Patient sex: M
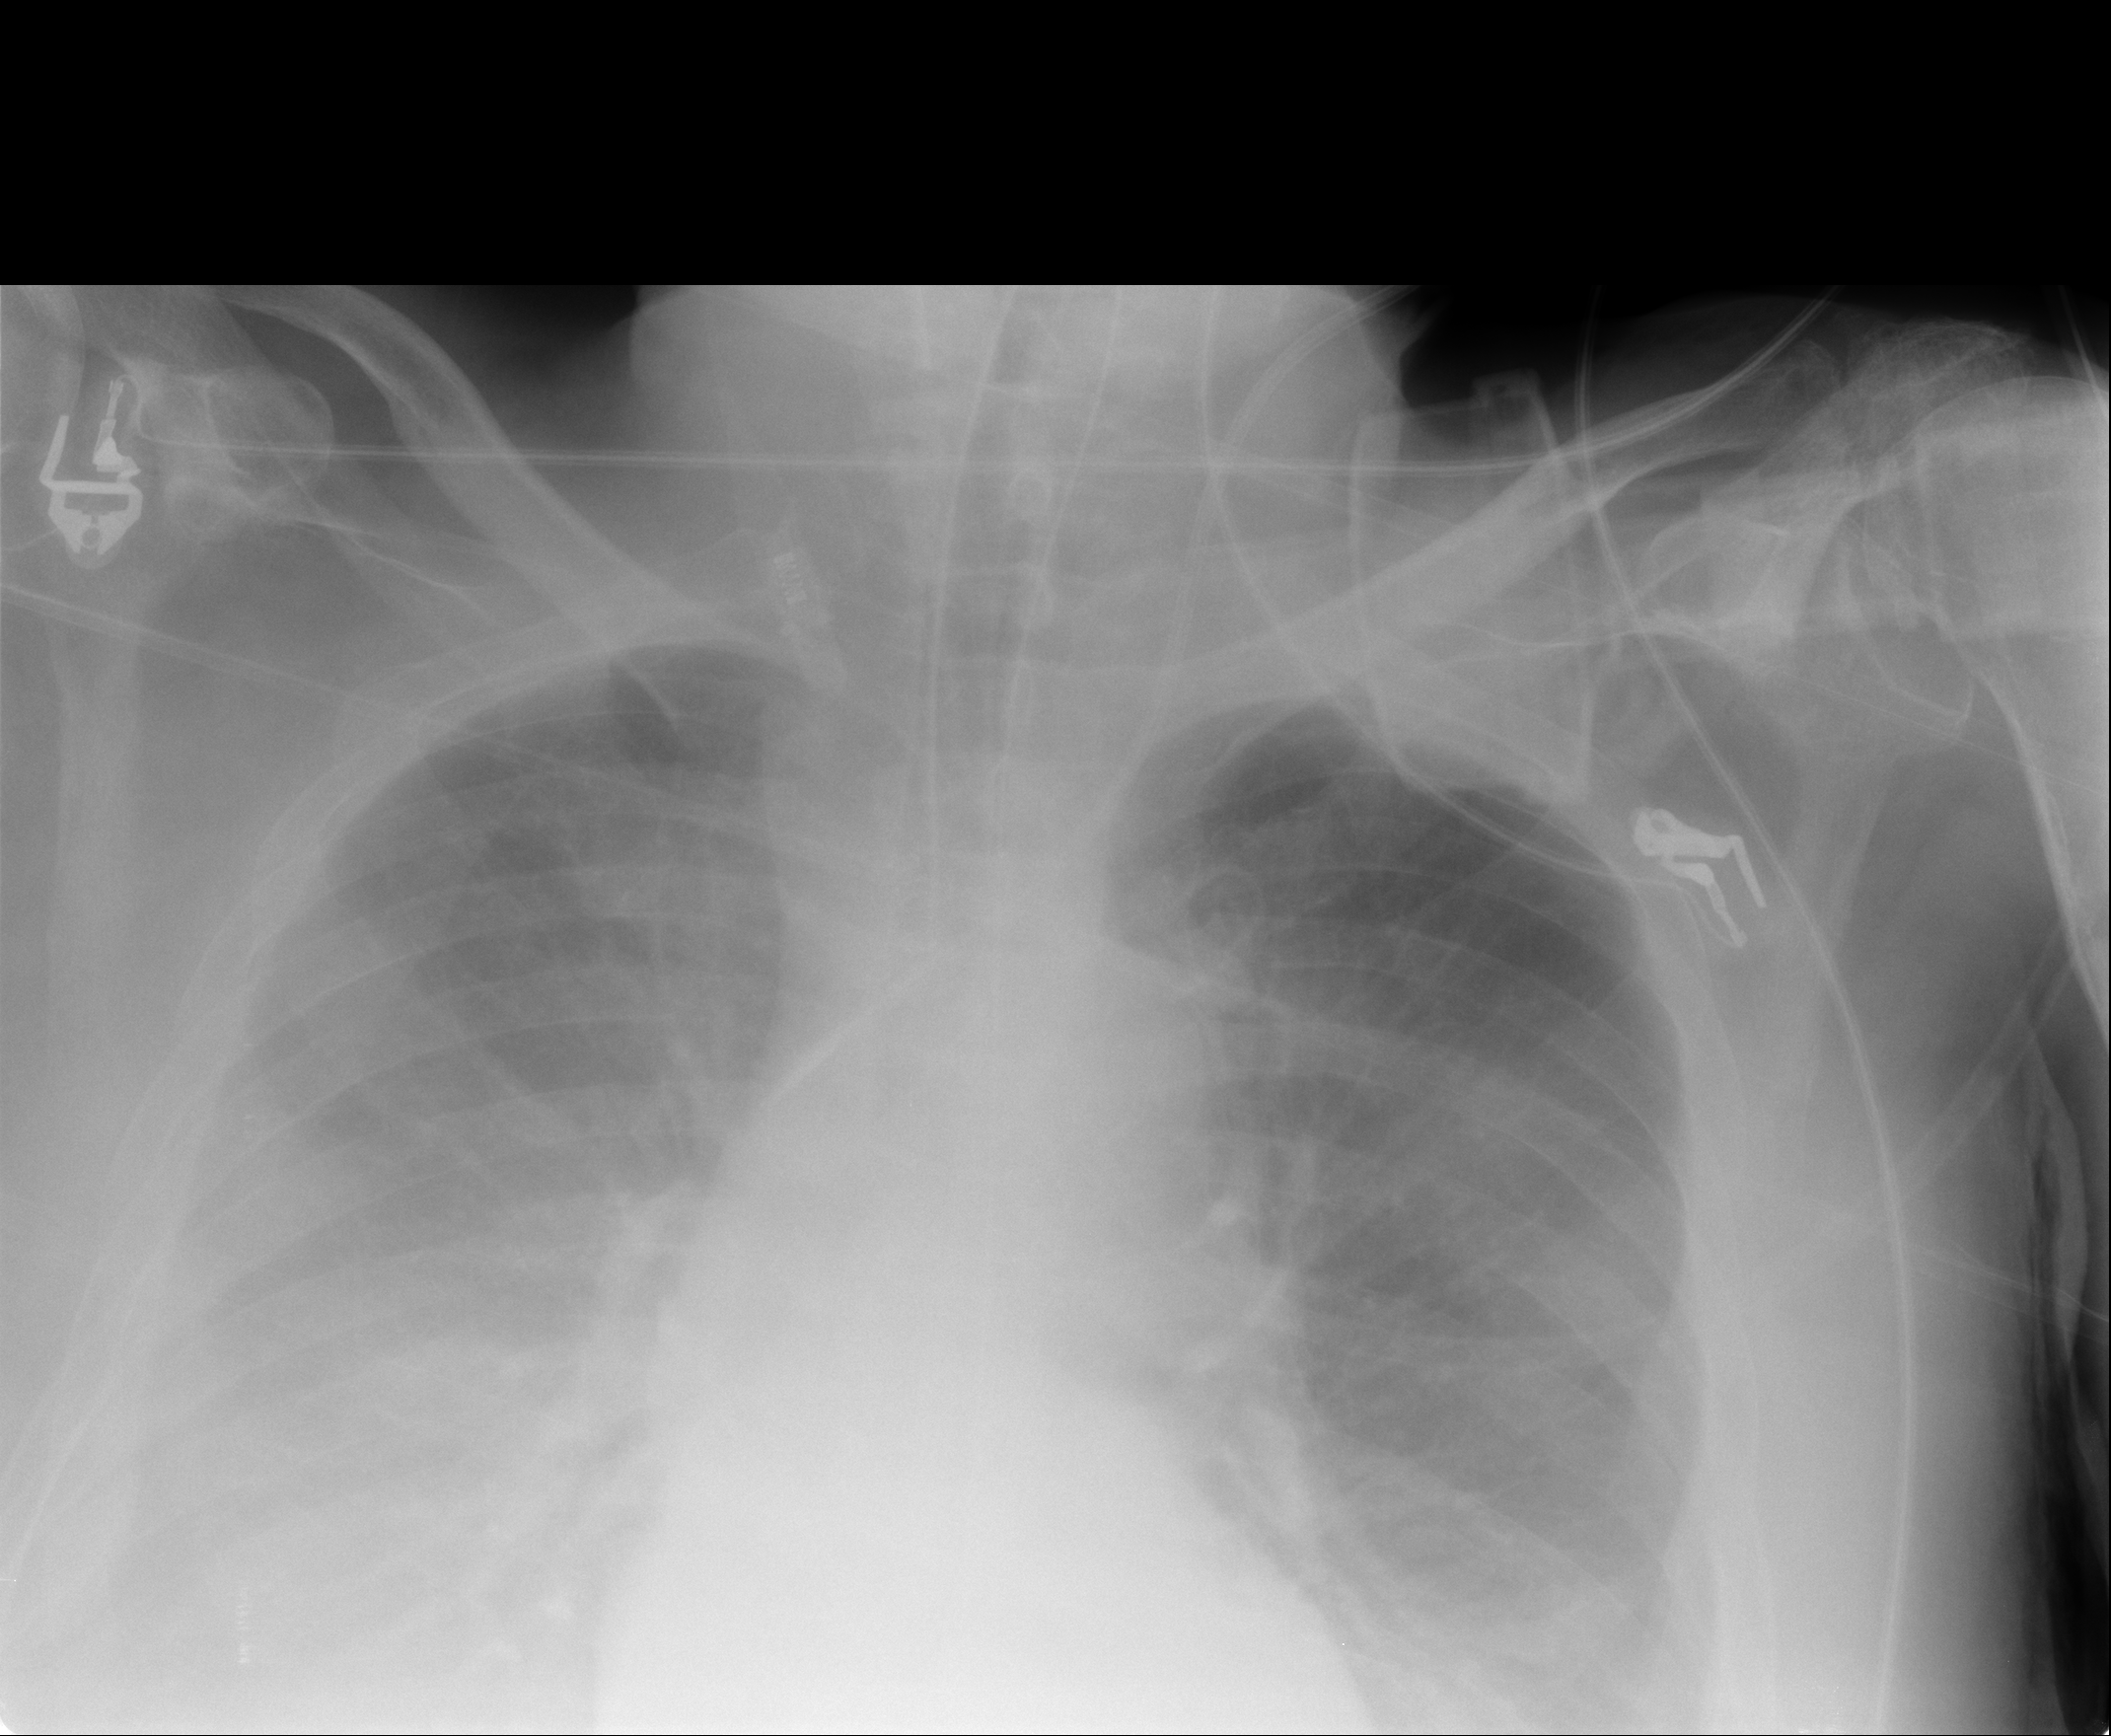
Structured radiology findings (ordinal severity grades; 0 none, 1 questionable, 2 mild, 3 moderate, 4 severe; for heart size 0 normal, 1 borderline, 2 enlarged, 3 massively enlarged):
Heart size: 2
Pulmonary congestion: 2
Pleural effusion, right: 3
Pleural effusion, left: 3
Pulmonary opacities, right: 3
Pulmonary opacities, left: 3
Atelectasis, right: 3
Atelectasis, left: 3